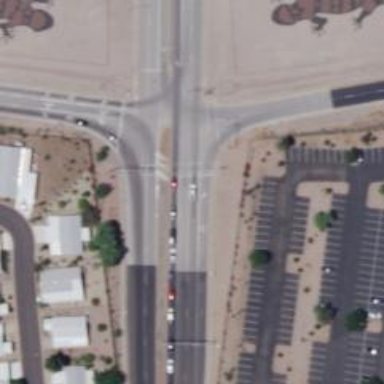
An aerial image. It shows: Solid stop line on the road.